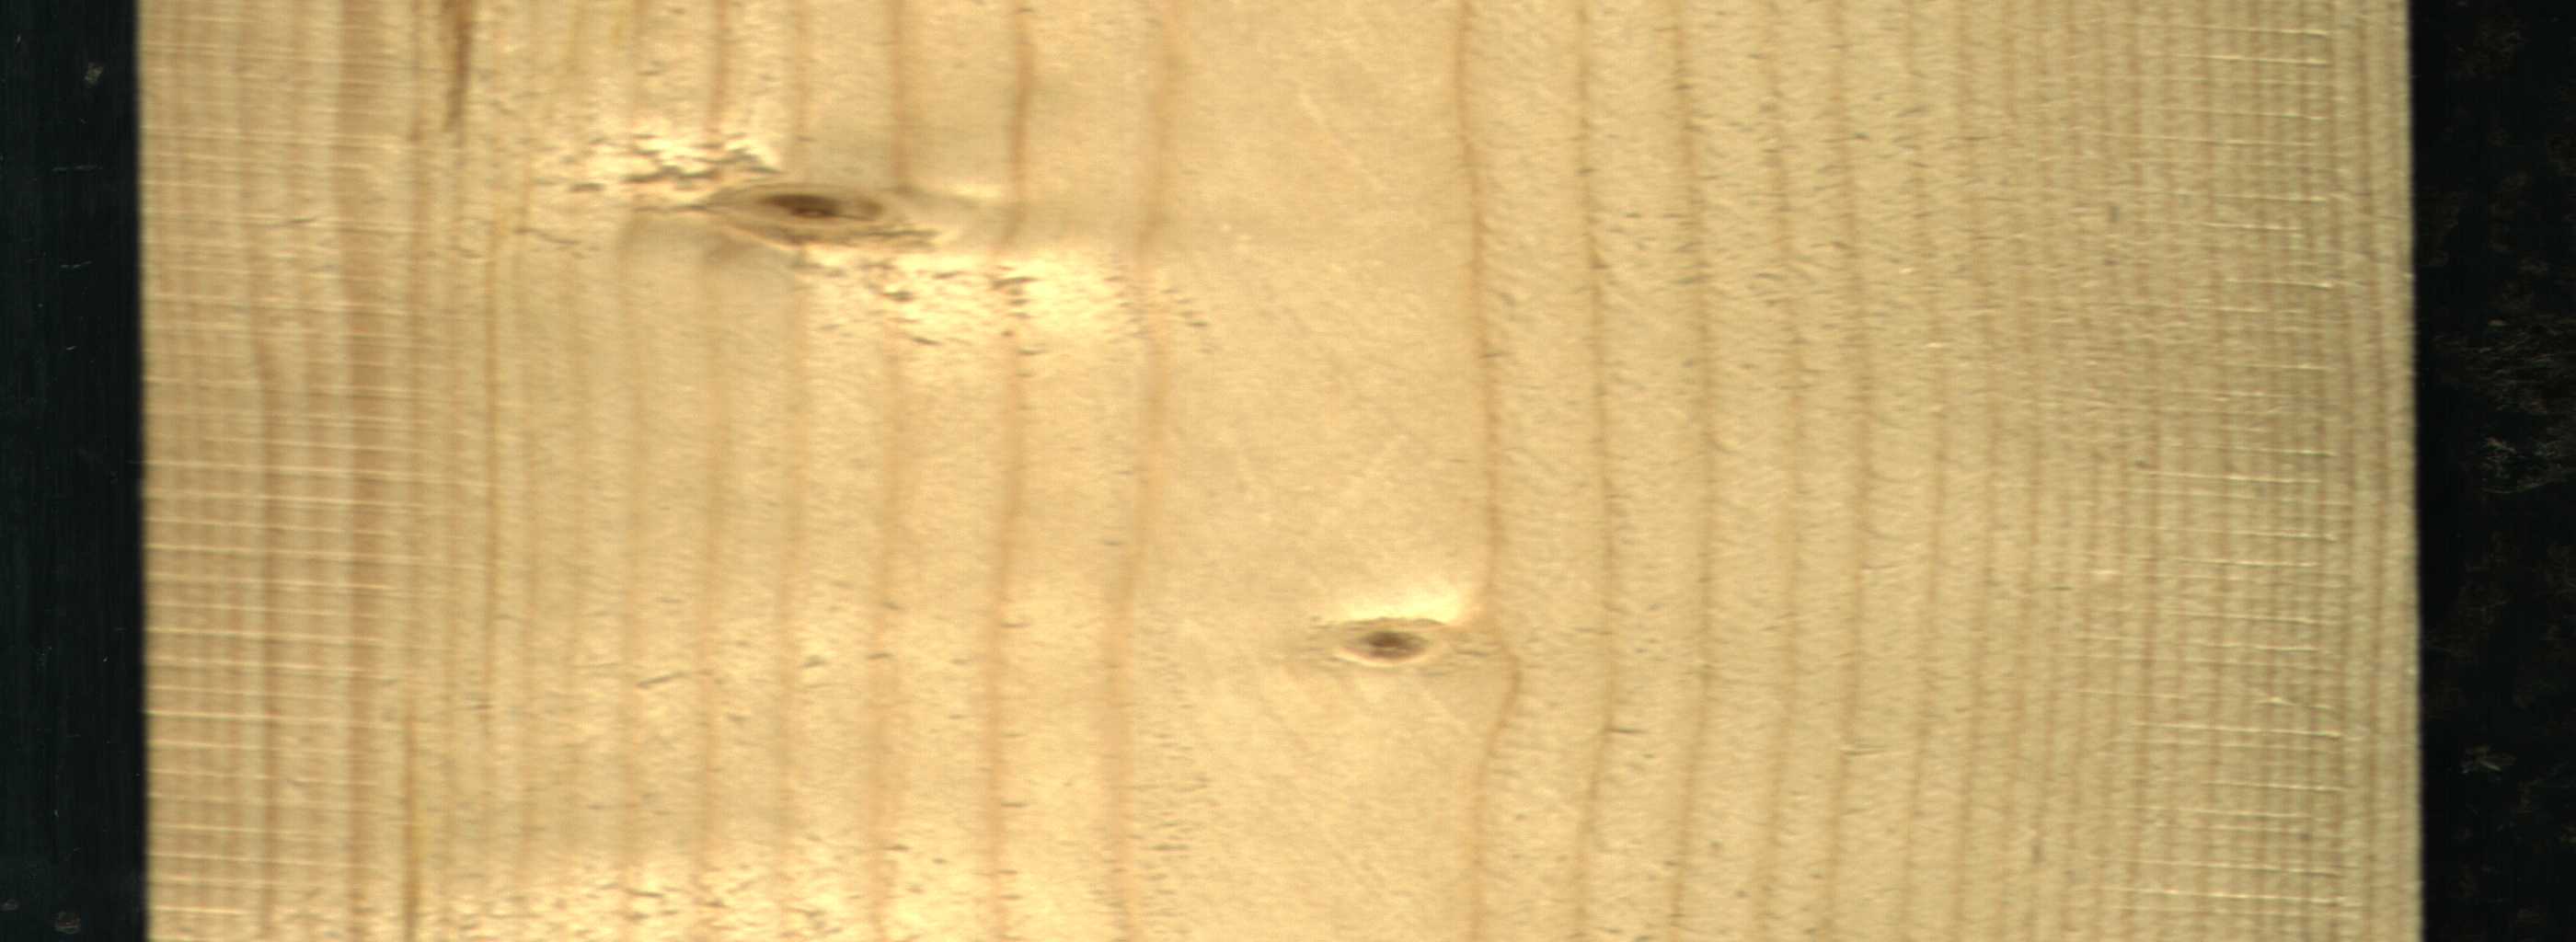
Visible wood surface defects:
resin
Live_Knot
Live_Knot